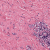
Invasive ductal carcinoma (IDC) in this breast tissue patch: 0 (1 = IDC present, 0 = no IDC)